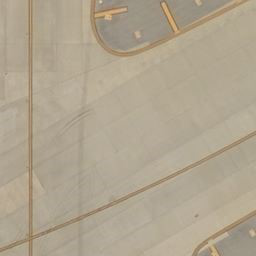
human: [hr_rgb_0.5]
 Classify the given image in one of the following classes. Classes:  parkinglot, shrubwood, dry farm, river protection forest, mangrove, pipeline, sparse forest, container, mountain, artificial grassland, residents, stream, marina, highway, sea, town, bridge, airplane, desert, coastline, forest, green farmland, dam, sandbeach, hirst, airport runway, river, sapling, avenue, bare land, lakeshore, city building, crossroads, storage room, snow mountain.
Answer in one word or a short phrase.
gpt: airport runway